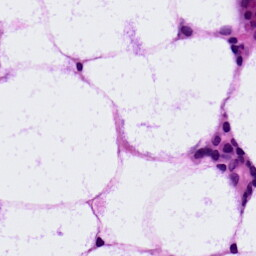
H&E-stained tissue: LymphNode